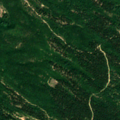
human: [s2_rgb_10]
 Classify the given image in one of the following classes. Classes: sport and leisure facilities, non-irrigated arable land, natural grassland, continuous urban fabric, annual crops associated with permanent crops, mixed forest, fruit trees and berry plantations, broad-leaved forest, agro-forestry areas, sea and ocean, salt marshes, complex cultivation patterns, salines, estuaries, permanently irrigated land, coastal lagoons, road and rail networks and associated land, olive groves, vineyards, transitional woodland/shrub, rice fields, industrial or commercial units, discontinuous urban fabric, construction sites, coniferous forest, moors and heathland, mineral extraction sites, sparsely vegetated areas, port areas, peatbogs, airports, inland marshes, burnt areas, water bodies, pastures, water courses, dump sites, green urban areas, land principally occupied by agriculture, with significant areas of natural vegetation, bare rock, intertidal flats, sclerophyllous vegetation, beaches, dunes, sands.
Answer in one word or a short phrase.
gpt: broad-leaved forest, coniferous forest, mixed forest, transitional woodland/shrub